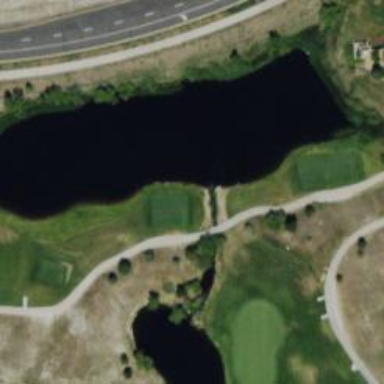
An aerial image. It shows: Path bridge used as golf cartpath.